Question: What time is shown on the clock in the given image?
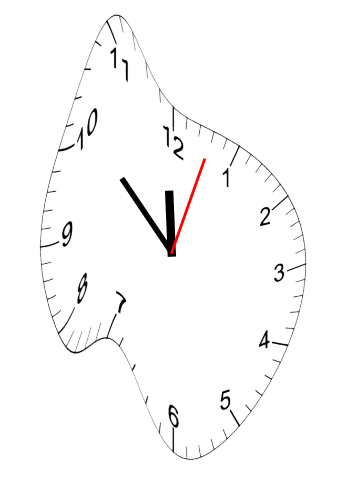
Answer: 11:52:03